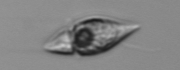
Label: Amphidinium